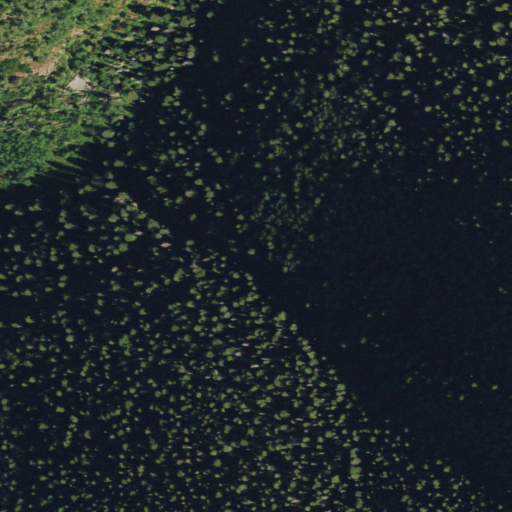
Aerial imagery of valley in Colorado named Leavenworth Gulch containing evergreen forest, deciduous forest, and mixed forest